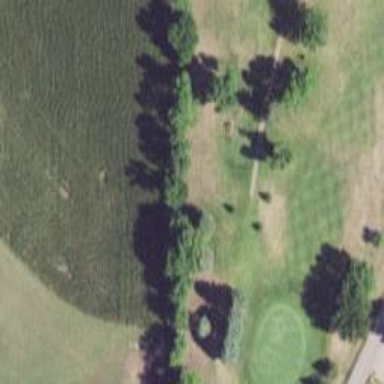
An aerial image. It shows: Service road designated as golf cart path.